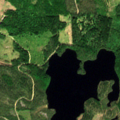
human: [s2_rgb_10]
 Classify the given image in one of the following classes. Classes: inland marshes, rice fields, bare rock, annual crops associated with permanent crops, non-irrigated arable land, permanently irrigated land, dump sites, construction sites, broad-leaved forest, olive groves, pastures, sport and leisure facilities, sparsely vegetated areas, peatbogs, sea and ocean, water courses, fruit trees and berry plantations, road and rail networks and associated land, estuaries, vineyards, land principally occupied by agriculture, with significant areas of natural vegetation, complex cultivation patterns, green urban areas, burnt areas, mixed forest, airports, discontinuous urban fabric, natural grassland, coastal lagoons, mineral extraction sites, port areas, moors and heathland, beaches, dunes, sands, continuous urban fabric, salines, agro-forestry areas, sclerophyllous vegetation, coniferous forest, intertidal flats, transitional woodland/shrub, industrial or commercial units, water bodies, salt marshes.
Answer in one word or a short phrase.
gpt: coniferous forest, mixed forest, transitional woodland/shrub, water bodies